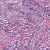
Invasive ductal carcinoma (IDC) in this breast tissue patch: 1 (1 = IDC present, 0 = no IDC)